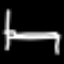
Label: bed